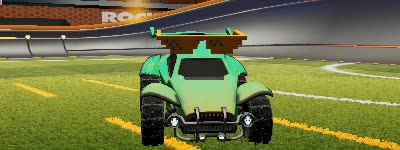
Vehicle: octane